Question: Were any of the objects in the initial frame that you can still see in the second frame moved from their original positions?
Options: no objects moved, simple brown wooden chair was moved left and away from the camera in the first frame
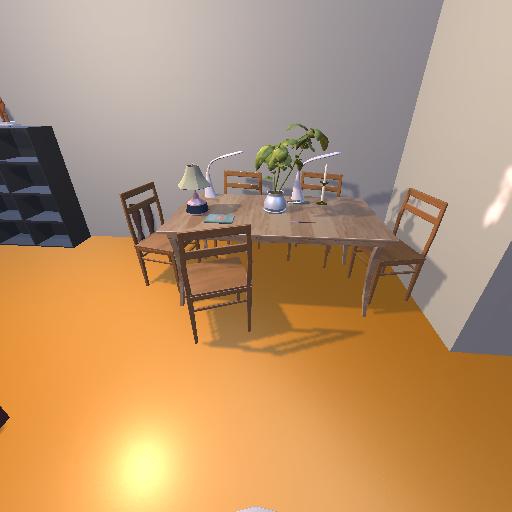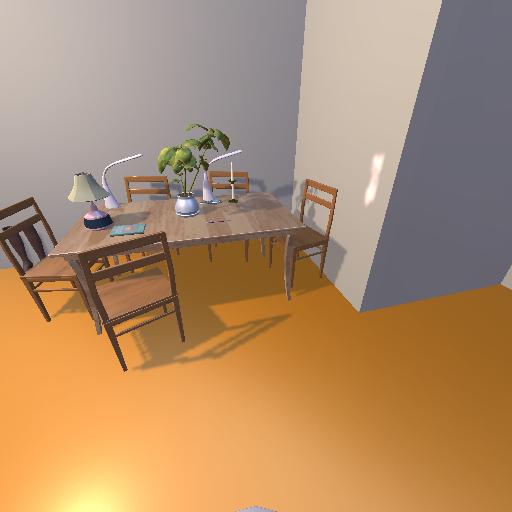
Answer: no objects moved